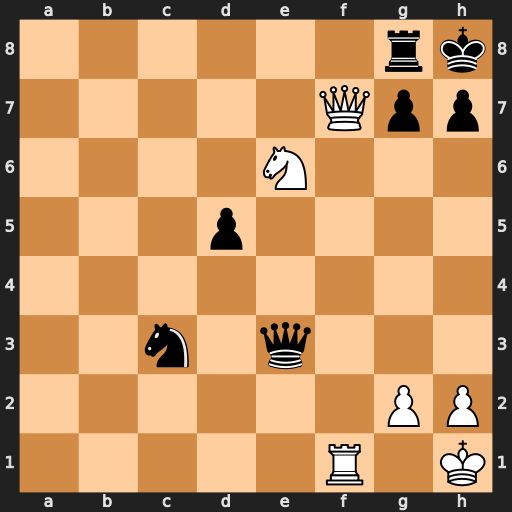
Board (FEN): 6rk/5Qpp/4N3/3p4/8/2n1q3/6PP/5R1K
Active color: w
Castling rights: -
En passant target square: -
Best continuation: Qxg8+ Kxg8 Rf8#